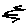
Label: zigzag